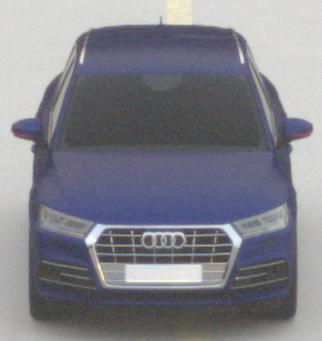
Make: Audi
Model: Q5 45 TFSI
Detailed model: Q5 (FY)
Model produced from: 2019/01
Model produced until: 2019/05
Doors: 5
Color: blue
Road condition: dry road
Daytime: sunrise or sunset
Contrast: low contrast